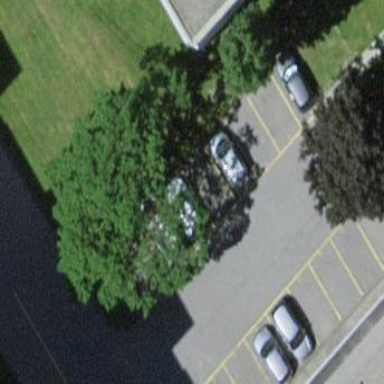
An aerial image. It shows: Parking area.